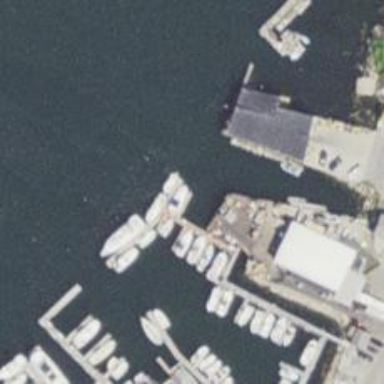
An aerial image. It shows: Man-made pier.